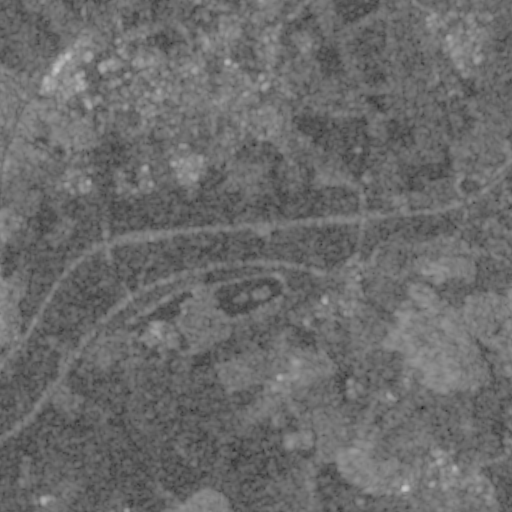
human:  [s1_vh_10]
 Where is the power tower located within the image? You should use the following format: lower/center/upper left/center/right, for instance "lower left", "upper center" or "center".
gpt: The power tower is located in the lower of the image.
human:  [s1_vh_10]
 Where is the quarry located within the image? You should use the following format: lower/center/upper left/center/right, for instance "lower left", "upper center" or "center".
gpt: The quarry is located in the lower left of the image.
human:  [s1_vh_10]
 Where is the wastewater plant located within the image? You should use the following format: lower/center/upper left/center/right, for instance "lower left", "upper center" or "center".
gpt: The wastewater plant is located in the center of the image.
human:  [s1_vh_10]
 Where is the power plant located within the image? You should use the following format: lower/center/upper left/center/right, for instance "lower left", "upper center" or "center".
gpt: There is no power plant in the image.

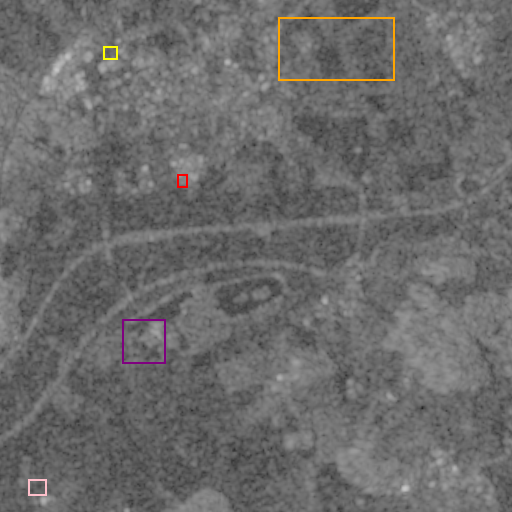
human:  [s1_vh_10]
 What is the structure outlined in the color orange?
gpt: The structure outlined in orange is a crop field.
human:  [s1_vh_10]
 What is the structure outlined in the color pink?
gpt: The structure outlined in pink is a park.
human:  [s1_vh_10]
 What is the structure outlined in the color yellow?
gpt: The structure outlined in yellow is a parking lot.
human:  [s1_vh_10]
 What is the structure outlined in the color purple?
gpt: The structure outlined in purple is a quarry.
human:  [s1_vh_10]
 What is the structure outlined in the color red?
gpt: The structure outlined in red is a wastewater plant.
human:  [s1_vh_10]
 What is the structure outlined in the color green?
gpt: There is no green outline.